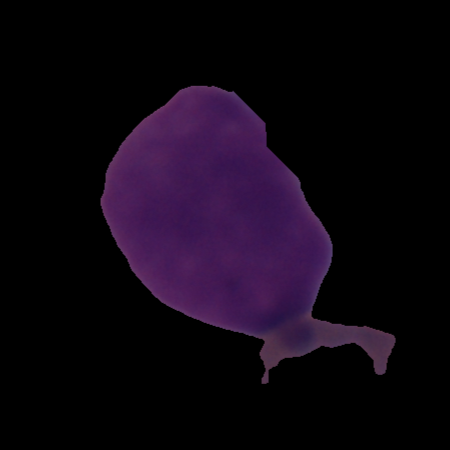
Label: cancer